Field crop: maize
Growth stage: 2
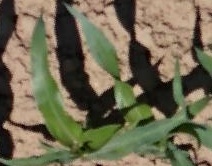
Species: maize